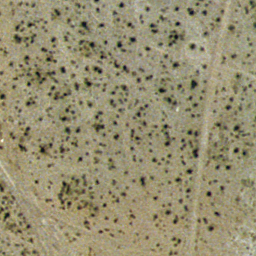
Label: chaparral